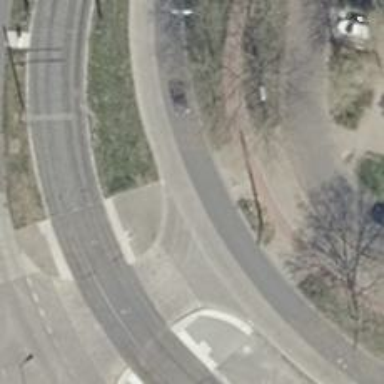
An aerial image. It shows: Concrete footway with unmarked crossing.